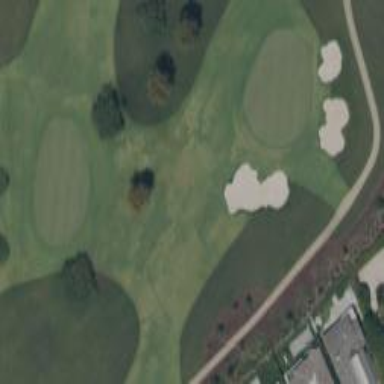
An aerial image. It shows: Golf rough area.